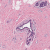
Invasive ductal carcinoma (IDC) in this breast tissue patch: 0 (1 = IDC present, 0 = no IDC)